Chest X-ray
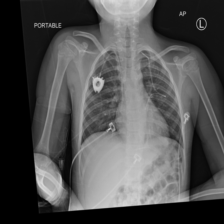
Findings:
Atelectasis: negative
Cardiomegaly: negative
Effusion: negative
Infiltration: negative
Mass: negative
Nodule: negative
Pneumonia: negative
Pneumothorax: negative
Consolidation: negative
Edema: negative
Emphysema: negative
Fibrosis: negative
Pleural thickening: negative
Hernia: negative